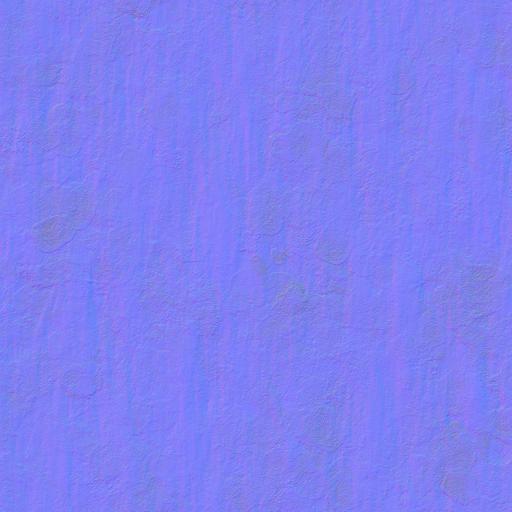
brown clay